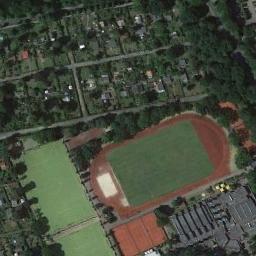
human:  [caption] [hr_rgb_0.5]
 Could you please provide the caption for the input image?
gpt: The track and field are next to the lawn and the residential area, Surrounded by a lot of vegetation .

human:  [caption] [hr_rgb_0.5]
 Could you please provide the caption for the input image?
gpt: There are strange green fields in the track and field .

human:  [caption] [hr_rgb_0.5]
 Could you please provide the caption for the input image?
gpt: There are many buildings next to the ground track field .

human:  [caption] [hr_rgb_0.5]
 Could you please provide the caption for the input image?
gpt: The ground track field is surrounded by some buildings and lots of neatly arranged houses and two lawns are next to the ground track field .

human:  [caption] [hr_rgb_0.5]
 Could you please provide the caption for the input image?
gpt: There are many trees around the ground track field with a red track .